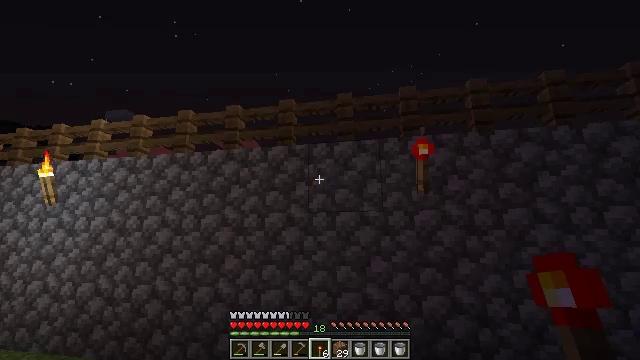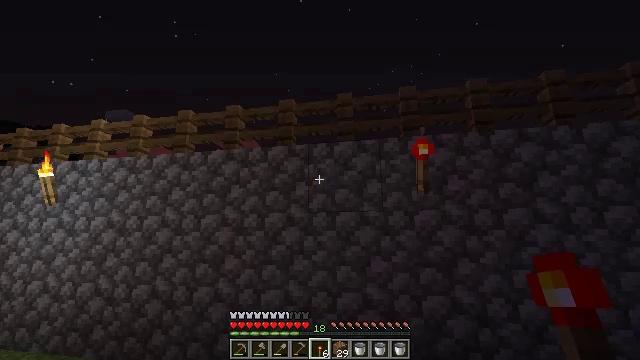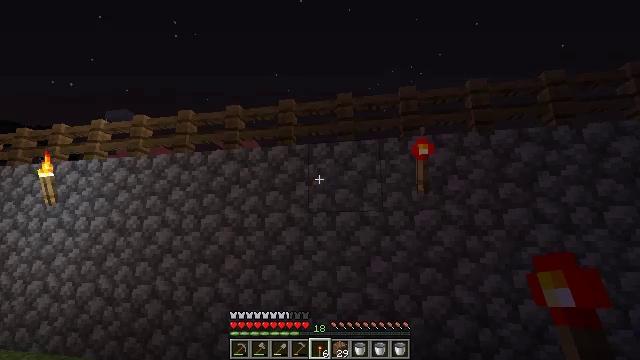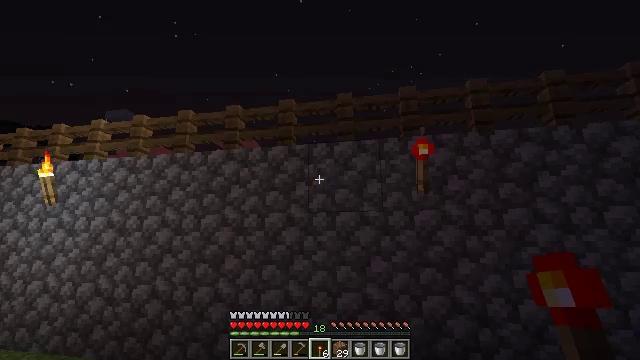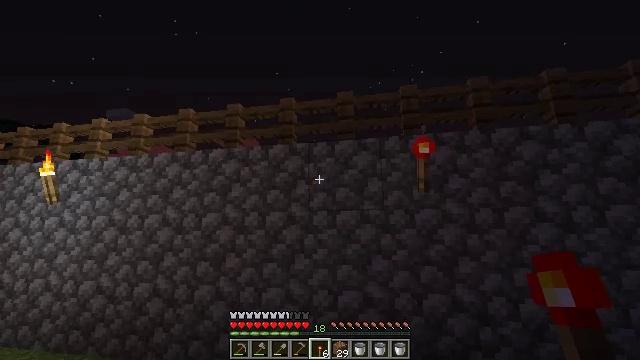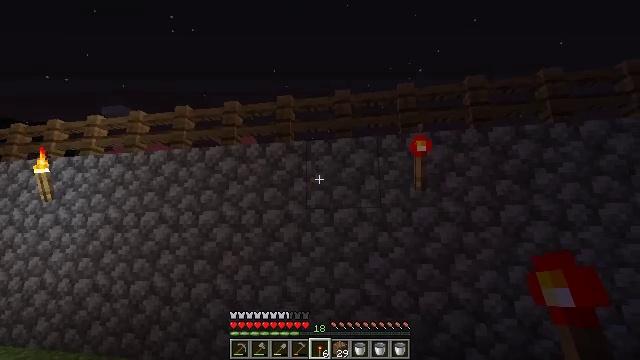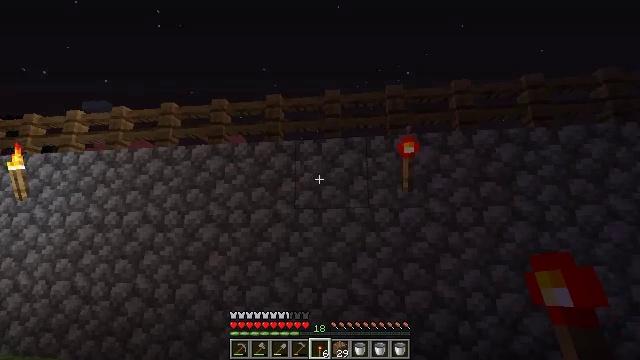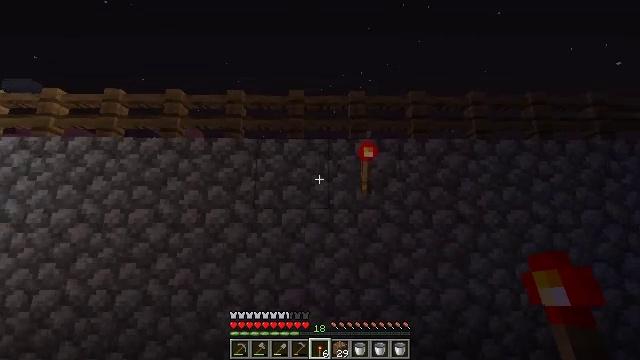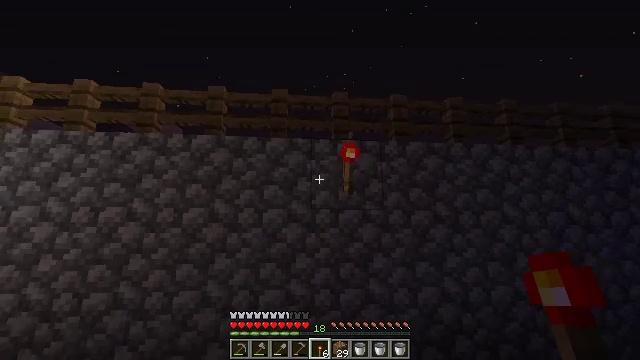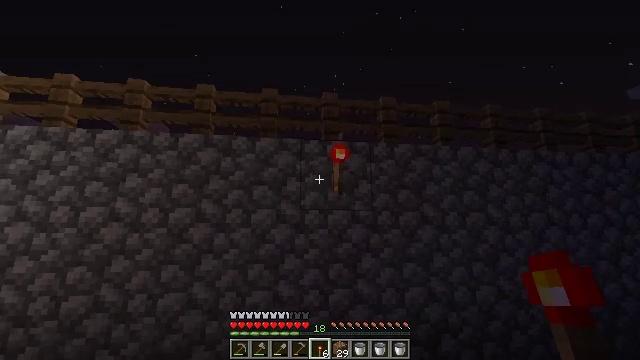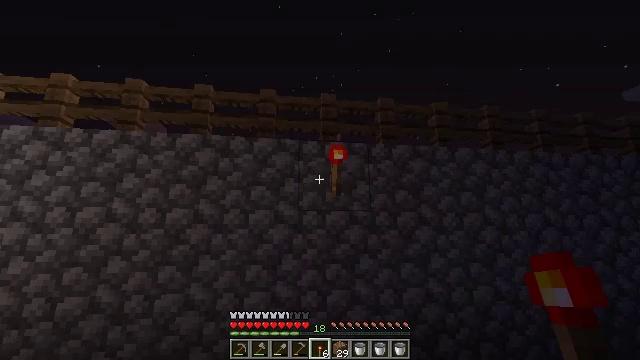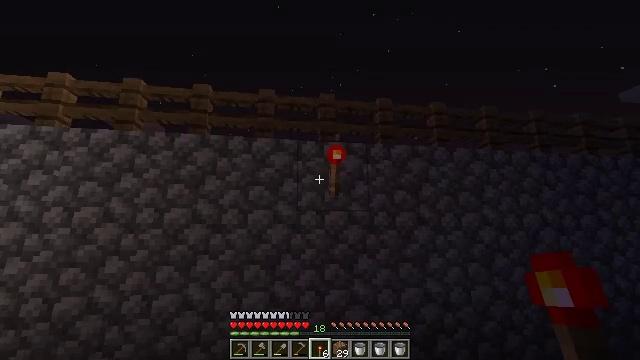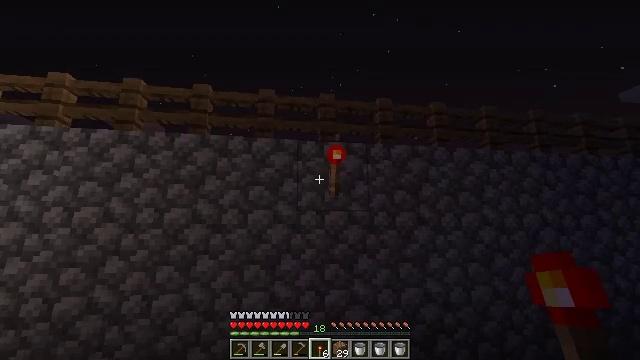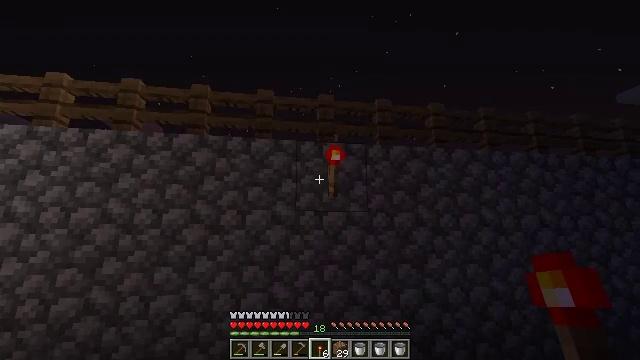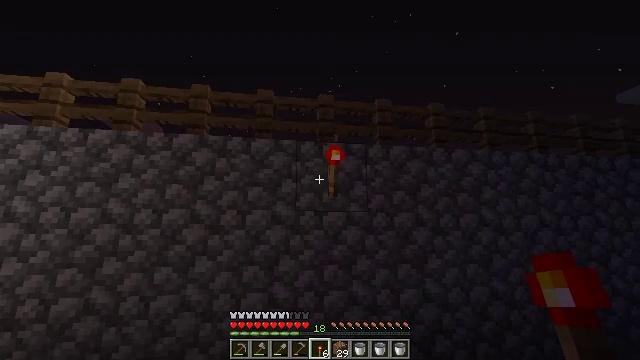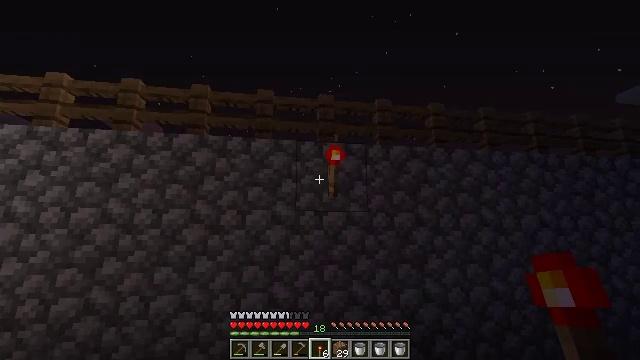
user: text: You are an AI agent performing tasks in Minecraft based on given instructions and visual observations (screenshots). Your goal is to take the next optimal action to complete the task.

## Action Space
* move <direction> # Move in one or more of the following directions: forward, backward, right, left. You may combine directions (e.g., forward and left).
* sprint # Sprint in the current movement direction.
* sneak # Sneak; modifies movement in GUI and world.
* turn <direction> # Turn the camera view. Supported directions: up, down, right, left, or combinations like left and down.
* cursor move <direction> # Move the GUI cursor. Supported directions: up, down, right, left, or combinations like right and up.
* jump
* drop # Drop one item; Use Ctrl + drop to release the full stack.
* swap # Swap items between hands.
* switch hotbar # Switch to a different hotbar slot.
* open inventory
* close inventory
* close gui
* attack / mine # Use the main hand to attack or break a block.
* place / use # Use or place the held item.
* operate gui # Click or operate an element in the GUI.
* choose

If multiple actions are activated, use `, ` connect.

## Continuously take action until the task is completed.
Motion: motion action
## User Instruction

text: Collect the redstone wall torch from the wall.
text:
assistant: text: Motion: no_op
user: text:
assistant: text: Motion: no_op
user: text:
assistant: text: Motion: no_op
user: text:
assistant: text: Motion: no_op
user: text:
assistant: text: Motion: no_op
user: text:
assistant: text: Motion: turn right
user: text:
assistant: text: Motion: turn right
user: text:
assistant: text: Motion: turn right
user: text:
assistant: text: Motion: turn right
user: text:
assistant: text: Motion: no_op
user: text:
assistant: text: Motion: no_op
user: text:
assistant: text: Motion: no_op
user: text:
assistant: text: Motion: no_op
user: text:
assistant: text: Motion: no_op
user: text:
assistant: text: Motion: no_op
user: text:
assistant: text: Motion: no_op
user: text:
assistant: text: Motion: no_op
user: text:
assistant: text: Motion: no_op
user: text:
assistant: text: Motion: no_op
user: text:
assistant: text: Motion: no_op
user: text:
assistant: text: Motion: no_op
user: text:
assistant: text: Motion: no_op
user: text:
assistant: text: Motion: attack / mine
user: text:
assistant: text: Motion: attack / mine
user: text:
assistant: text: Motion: attack / mine
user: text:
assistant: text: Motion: no_op
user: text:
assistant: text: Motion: no_op
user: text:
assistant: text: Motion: no_op
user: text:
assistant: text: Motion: no_op
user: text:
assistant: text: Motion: turn right